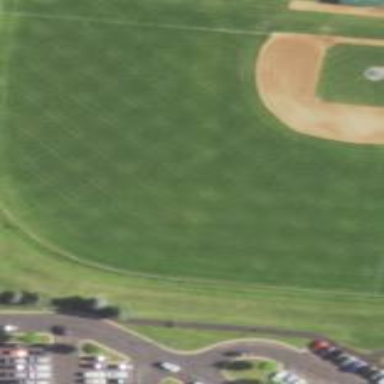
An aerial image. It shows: Baseball pitch for leisure land activities.